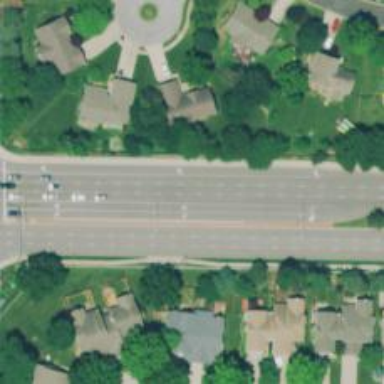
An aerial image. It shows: Road with dash markings.